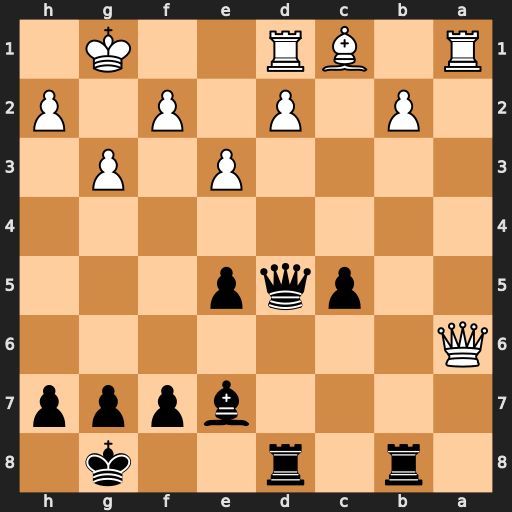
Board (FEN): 1r1r2k1/4bppp/Q7/2pqp3/8/4P1P1/1P1P1P1P/R1BR2K1
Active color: b
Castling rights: -
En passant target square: -
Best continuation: Ra8 Qxa8 Rxa8